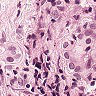
Metastatic tissue present: yes